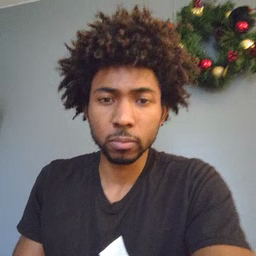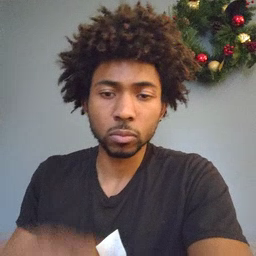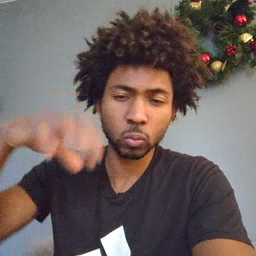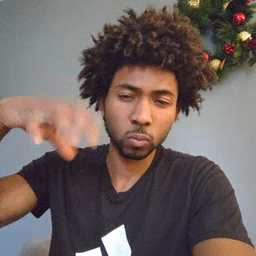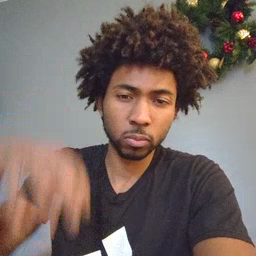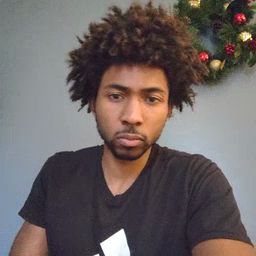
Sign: rain